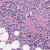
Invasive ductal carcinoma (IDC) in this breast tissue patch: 1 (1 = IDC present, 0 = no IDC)